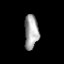
Tissue: prostate
Cell type: T cells
Senescence score: 0.3022
Nuclear area (px): 461
Mean DAPI intensity: 164.809